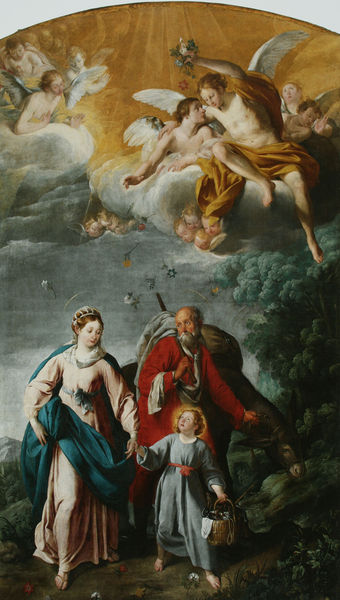
Titel: Die Rückkehr aus Ägypten
Künstler: Ulrich Loth
Standort: München
Institution: Bayerische Staatsgemäldesammlungen
Schlagwörter: baum, berg, blau, dunkel, felsen, flügel, gewitter, gott, hand, himmel, laub, mann, nackt, schatten, umhang, weiß, wolken, bäume, gelb, grün, landschaft, menschen, ocker, ausschnitt, blume, blumen, frau, frisur, grau, kleid, licht, schwarz, gürtel, rot, tuch, weg, wolke, gesichter, jung, arm, bibel, kleidung, tragen, bild, erde, hügel, natur, strauch, vögel, büsche, gebüsch, gehen, sträucher, gold, haare, mantel, stoff, familie, gewänder, kind, mutter, vater, pflanzen, locken, rosa, wald, esel, oval, stock, engel, hellblau, bein, bogen, alter mann, stab, bündel, gepäck, gipfel, hecke, tafel, glatze, gris, homme, jaune, vert, korb, sandalen, junge, flucht, waldrand, barfuss, alter, knabe, strahlen, wandern, stof, kranz, altar, schein, sandale, heiligenschein, verdecken, nimbus, christus, jesus, antik, christlich, reise, dickicht, segen, rouge, blumenkranz, reif, antikisierend, heilige, lasttier, golden, femme, körbchen, putten, schutzengel, fleurs, maria, madonna, christ, lumière, erzengel, arbre, soleil, ciel, foret, nature, paysage, peinture, rundung, familien, couronne, seele, wanderung, robe, amour, blühten, altarbild, josef, joseph, schutz, michael, ägypten, bleu, vieillard, couple, enfant, fille, marie, vierge, heilige familie, jesuskind, nuage, nuages, bogenfeld, arbres, katharina, aile, ange, anges, putti, streuen, terre, chemin, panier, gros, paradis, flucht nach ägypten, heil, divin, heerscharen, baroque, doré, dieu, patron, ailes, sainte, hl familie, loth, saint, sainte famille, marche, religion, famille, route, fuite, jeus, âne, ullrich, blumenregen, blühtenkranz, corège, creche, reine, tüscher, étoile, voyage, égypte, nu, seelenheil, bolke, fl+ger, e, auréole, terrestre, jiseph, ailkes, arnres, baluchon, fuite en egypte, pnier, liere, voyageurs, [nu, engel flügel